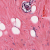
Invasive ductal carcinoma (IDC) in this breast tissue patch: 0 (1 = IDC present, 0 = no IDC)